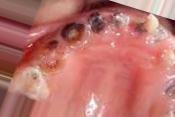
Condition: Caries